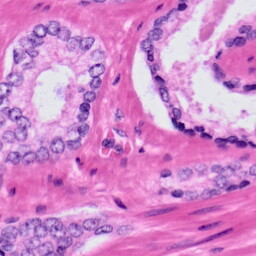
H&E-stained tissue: Prostate